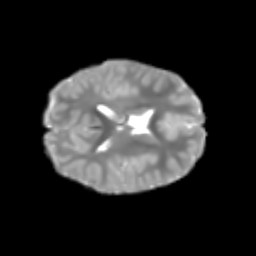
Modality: T2w
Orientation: axial
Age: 7
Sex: male
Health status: healthy